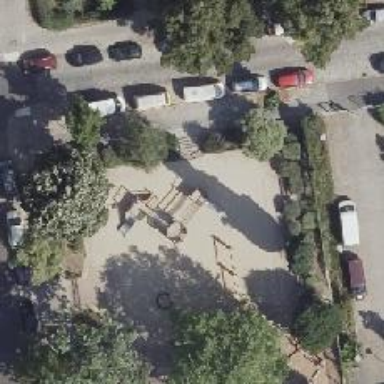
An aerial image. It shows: Playground featuring climbing frame.